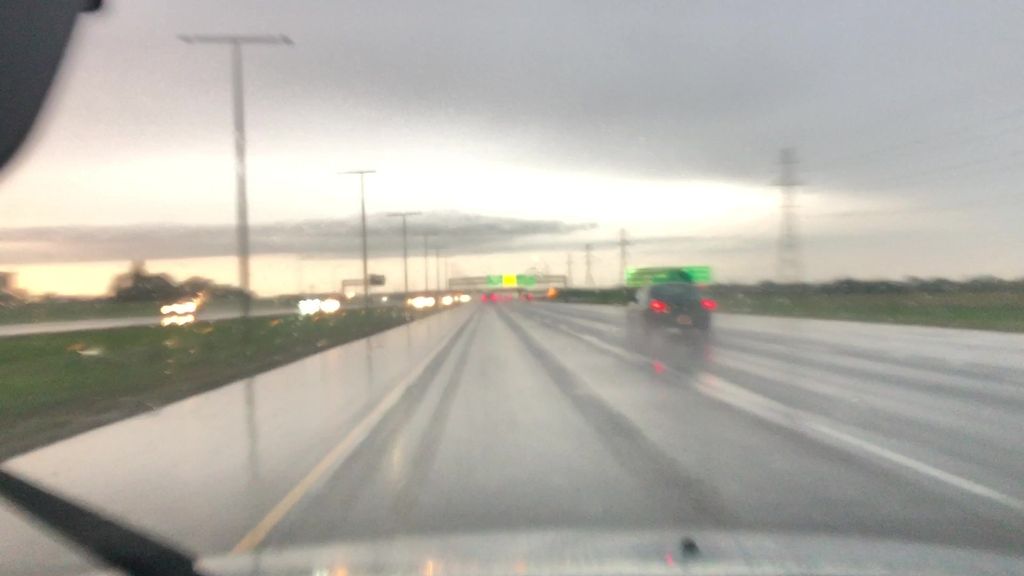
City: edmonton